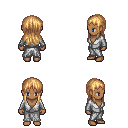
a pixel art fantasy rpg character, female body template, human, dark skin, white robe, magenta pants, light blonde unkempt hairstyle, four views (front, back, left, right), 2x2 character sprite sheet, small pixel art, hard edges, no anti-aliasing